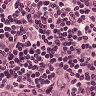
Metastatic tissue present: no